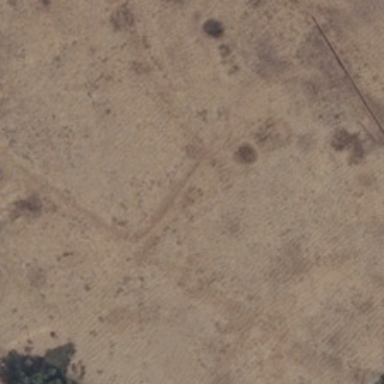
Several small green trees are in a piece of bareland .